RGB frame:
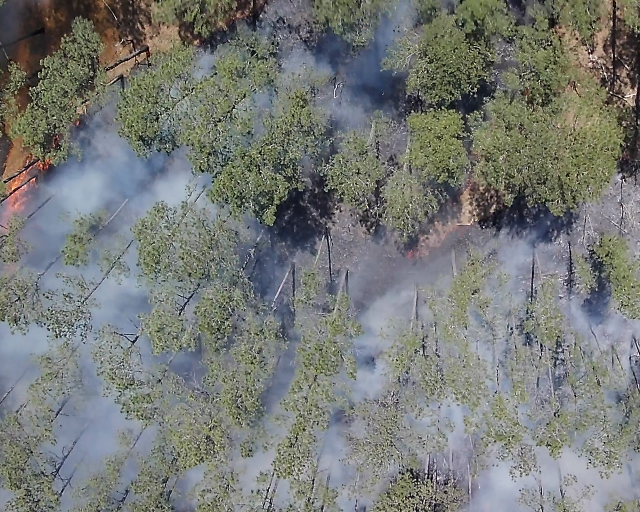
Thermal frame:
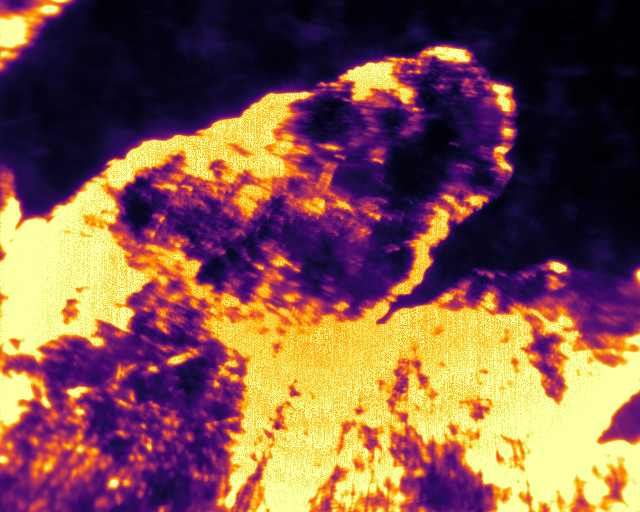
Captured: 2026-02-27 02:38:08
Pixels at or above 80 °C: 162929 (fraction of frame: 0.4972)